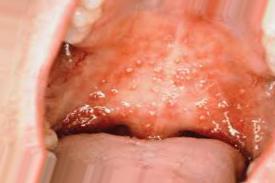
Condition: Mouth Ulcer